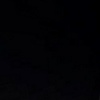
Label: space